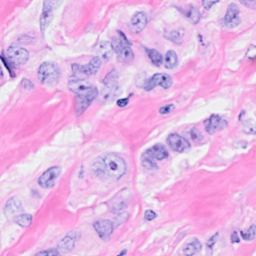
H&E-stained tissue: Breast